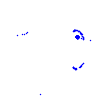
Particle: proton